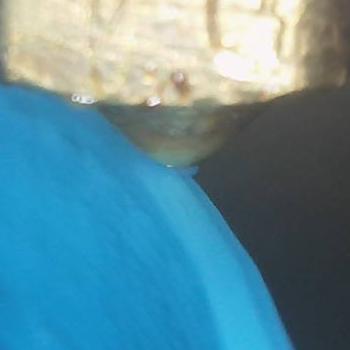
Flow rate: 168%